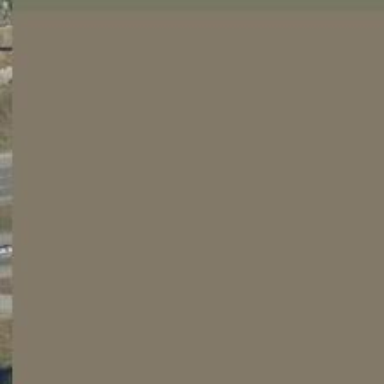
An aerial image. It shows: Asphalt trunk highway which is also expressway.